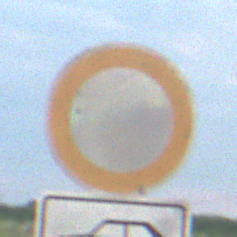
Verkehrszeichen: VerbotFahrzeugeAllerArt
Zusatzzeichen unten: MehrspurigeFahrzeugeFrei1
Umgebung: Outdoor, Nature
Tageszeit: SunriseSunset
Wetter: PartlyCloudy
Licht: Natural
Jahreszeit: NotSpecified
Kontrast: LowContrast